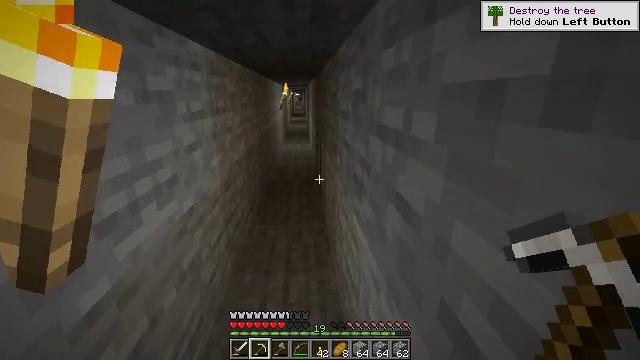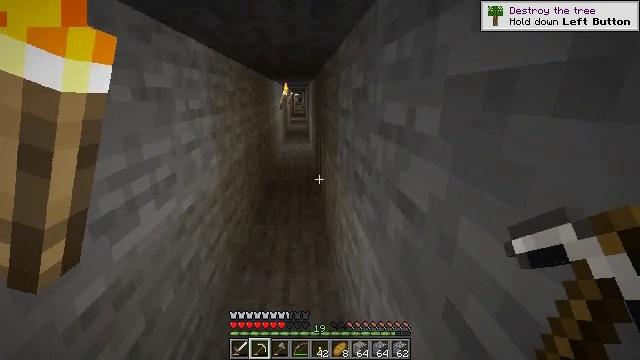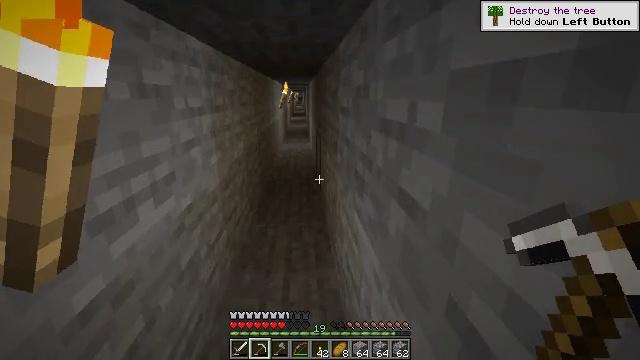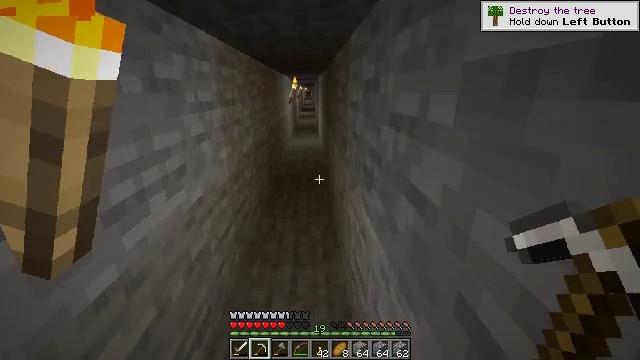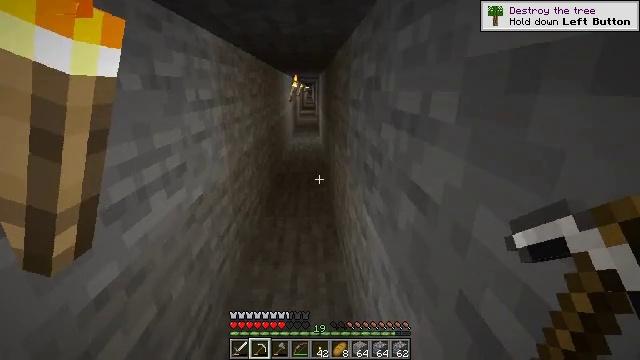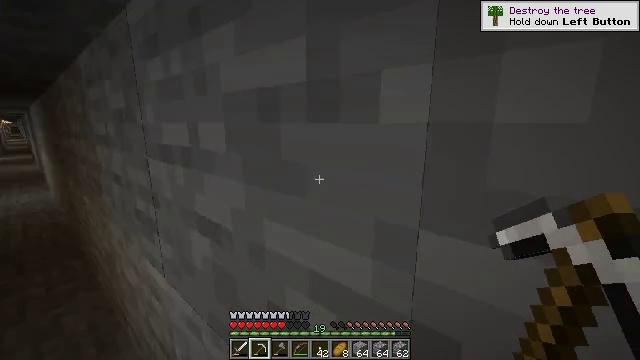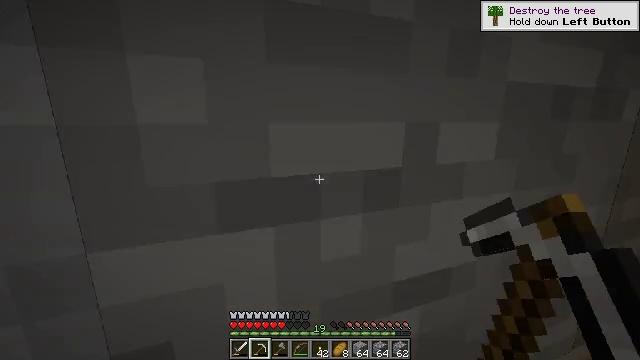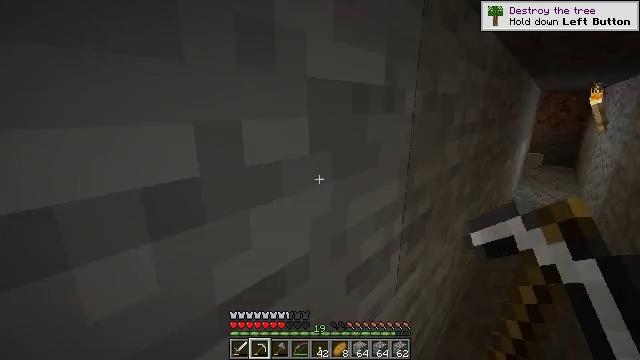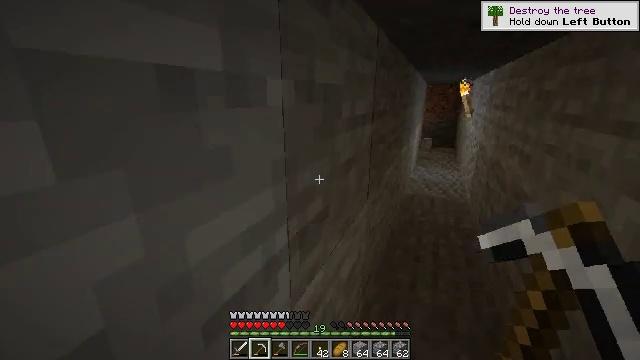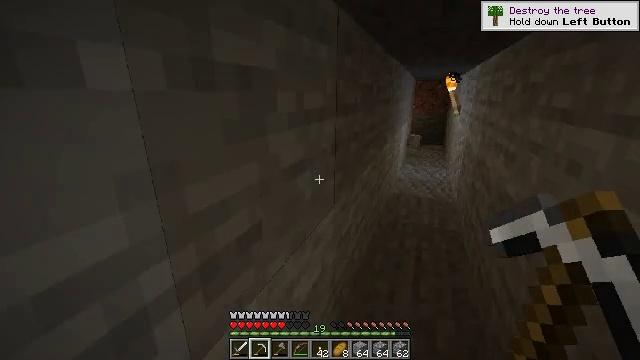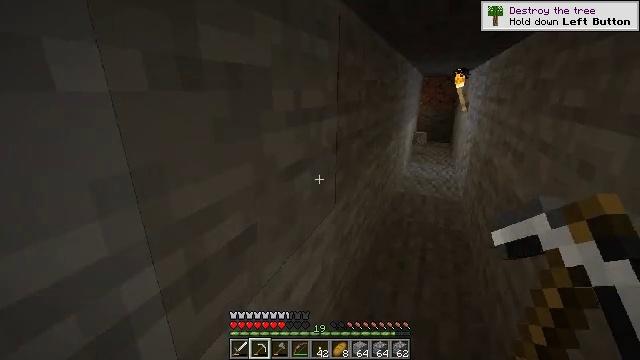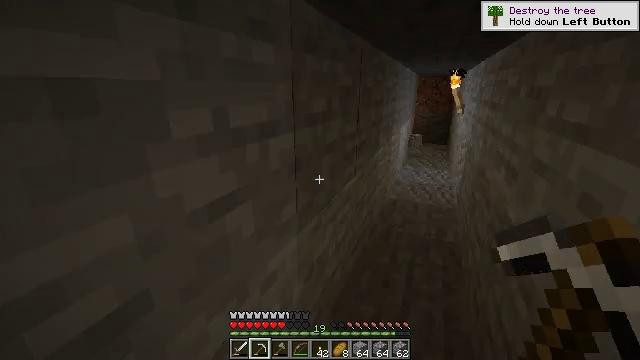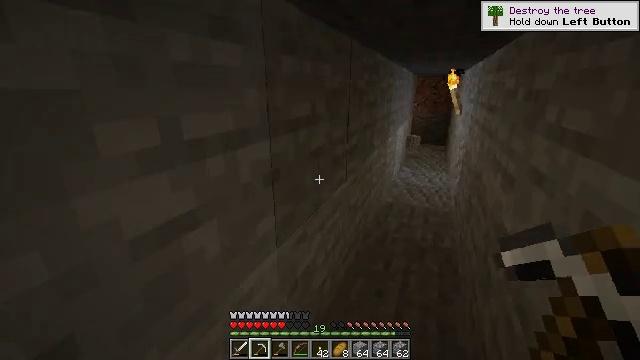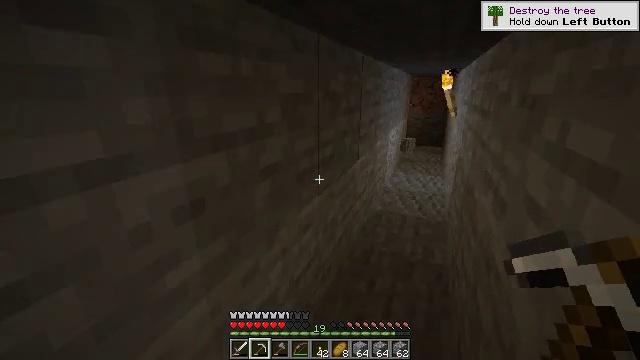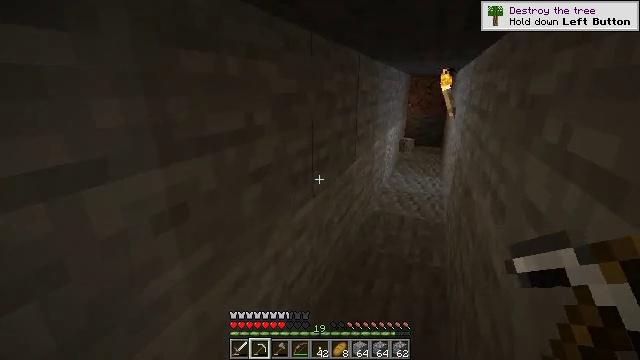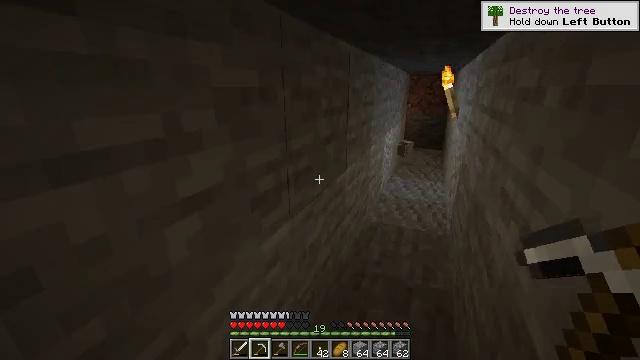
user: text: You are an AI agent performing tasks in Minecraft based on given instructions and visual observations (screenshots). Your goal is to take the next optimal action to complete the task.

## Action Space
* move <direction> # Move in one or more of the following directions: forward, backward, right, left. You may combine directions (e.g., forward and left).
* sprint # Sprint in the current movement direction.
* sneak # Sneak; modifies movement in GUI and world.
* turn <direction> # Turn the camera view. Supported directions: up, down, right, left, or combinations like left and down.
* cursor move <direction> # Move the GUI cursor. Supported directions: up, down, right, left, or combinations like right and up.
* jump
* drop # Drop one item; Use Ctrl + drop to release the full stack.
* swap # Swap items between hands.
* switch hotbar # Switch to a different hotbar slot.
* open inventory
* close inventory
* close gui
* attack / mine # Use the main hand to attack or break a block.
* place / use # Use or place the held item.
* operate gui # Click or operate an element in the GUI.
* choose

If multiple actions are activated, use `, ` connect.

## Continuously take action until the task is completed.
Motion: motion action
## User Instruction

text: Collect cobblestone blocks for construction.
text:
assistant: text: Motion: no_op
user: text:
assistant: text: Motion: no_op
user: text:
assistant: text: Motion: turn left and down
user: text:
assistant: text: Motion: no_op
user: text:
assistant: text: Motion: turn right and up
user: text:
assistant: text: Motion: move forward and move right, turn right and down
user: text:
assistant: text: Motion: move forward and move right, turn right and down
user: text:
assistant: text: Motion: move forward and move right, turn right and down
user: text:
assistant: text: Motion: move forward and move right, turn right
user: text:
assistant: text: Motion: move forward and move right, turn left
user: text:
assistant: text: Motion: move forward and move right
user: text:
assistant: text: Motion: move forward and move right
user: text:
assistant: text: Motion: move forward and move right
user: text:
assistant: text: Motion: move forward and move right
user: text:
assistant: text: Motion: move forward and move right
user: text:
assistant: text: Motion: move forward and move right
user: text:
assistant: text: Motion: move forward and move right
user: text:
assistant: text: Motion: move forward and move right, turn left and down
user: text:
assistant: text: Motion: move forward and move right, turn left and down
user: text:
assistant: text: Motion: move forward and move right, turn left and down
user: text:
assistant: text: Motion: move forward and move right
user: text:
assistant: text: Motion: move forward and move right
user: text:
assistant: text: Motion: move forward and move right
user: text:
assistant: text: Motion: move forward and move right, turn right
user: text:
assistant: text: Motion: move forward and move right, turn right
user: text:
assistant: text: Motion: move forward and move right, turn right
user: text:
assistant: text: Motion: move forward and move right, turn right
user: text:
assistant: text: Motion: move forward and move right
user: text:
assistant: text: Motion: move forward and move right
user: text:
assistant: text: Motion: move forward and move right